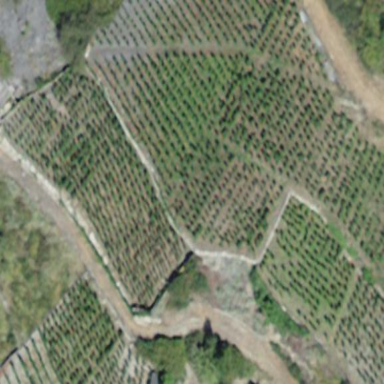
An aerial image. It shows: Vineyard where grapes are grown.